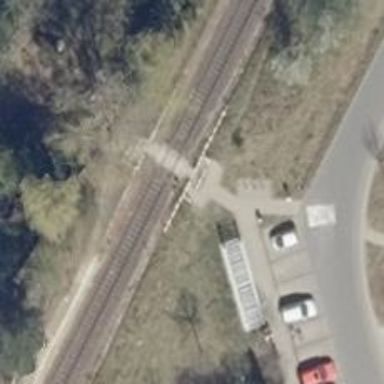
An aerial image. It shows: Railway crossing with chicane feature.